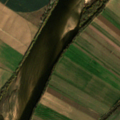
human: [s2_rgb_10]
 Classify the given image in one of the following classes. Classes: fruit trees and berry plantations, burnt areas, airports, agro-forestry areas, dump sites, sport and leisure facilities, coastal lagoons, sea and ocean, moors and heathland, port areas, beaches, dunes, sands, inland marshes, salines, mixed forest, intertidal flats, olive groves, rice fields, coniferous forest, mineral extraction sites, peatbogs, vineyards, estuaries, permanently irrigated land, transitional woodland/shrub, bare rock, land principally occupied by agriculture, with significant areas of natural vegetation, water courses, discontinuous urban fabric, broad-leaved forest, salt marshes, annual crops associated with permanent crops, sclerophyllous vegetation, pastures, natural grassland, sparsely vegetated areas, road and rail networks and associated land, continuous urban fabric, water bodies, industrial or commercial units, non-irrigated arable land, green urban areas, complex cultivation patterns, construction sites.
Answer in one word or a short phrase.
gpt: permanently irrigated land, water courses